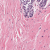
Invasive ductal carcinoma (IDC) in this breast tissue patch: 0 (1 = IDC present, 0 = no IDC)